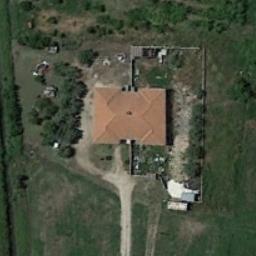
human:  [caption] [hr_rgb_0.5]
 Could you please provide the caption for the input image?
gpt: The sparse residential is on the grass next to some trees .

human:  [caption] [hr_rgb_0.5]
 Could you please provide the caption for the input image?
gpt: In sparse residential areas there are several houses of different sizes and several green trees surrounded by grass .

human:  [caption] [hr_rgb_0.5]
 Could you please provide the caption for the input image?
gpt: There are many trees beside the sparse residential .

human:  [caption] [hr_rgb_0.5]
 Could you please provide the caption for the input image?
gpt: There are three houses on either side of the road, One of which has a swimming pool .

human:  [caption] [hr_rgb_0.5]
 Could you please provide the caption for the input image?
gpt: A sparse residential area with an orange building on the green meadow .